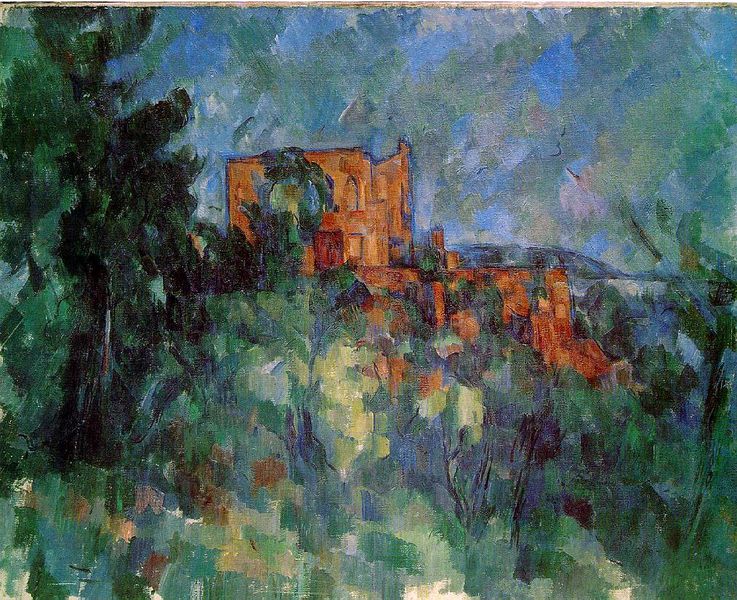
Titel: Château-Noir
Künstler: Paul Cézanne
Standort: Paris
Institution: Musée du Louvre
Schlagwörter: baum, berg, blau, blätter, dunkel, gemälde, gewitter, himmel, meer, schatten, wasser, weiß, wolken, aquarell, bäume, cezanne, fluss, gelb, grün, impressionismus, landschaft, ocker, see, stadt, abend, blumen, braun, bunt, fenster, frankreich, grau, licht, orange, schwarz, tür, gebäude, gras, haus, rot, schloss, weg, wiese, wolke, expressionismus, malerei, bild, öl, horizont, hügel, natur, busch, büsche, gebüsch, gewässer, kirche, pastos, pfad, sonne, pflanzen, wald, anhöhe, turm, garten, küste, sommer, pointilismus, abhang, abstrakt, berge, farben, fels, gebirge, hang, modern, mauer, dunkelgrün, farbe, violett, herbst, südfrankreich, ölgemälde, querformat, sturm, architecture, blue, oil, red, white, window, black, dark, dick, expressionism, france, gold, green, manet, painting, windows, yellow, impressionistisch, lciht, oil painting, picture, pink, brown, ölfarbe, ölfarben, frühling, striche, tor, klippe, bögen, ruine, burg, provence, kloster, draußen, paul, tupfen, tanne, pinsel, flecken, gemäuer, villa, verschwommen, wood, landhaus, paul cezanne, cliff, clouds, rock, sky, stone, tree, laubwerk, background, building, field, hill, hills, house, landscape, mountain, mountains, nature, sea, water, horizon, houses, summer, sun, trees, village, pinselstriche, frühjahr, evening, forest, grass, light, pine, bushes, plants, view, brush strokes, brushstroke, brushtrokes, castle, color, cubist, dappled, dots, farbtupfer, forst, gebäuse, gebüde, hillside, impressionism, landsvcape, modernismus, palazzo, post-impressionism, post-imprssionism, purple, ruin, ruins, shadow, welt, wilderness, yellpw, french, storm, abstract, bright, italy, outside, rural, toskana, day, monet, leaves, brick, buildings, manor, mansion, art, farbflecken, pastel, gothic, abstraction, home, impressionist, brush, leisure, outdoors, cubism, canvas, paint, impressionistic, shrubs, schwazr, land, structure, tan, fnster, dream, klee, strokes, europe, postimpressionist, woods, foliage, arles, terracotta, brushwork, estate, whie, rotes haus, scenery, greenery, e, 19, viel grün, himmel flirrt, heller weg, fenster rundbogig, passage, lisght, aix-en-provence, painterly, aix, constructive stroke, sezanne, expressive, cobalt, thick, highlight, dreamy, klle, covered, cezan, patchy, impressionissmus, 1866, partly covered, fresh, treets, vibrate, patriarchy